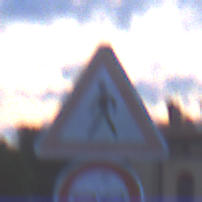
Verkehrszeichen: FussgaengerRechts
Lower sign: Ueberholverbot
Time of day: Dawn
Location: Outdoor (Urban)
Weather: PartlyCloudy
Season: NotSpecified
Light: Natural